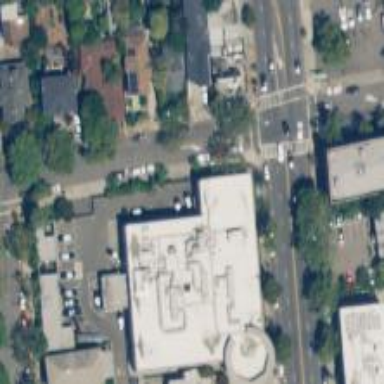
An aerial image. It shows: Civic building.